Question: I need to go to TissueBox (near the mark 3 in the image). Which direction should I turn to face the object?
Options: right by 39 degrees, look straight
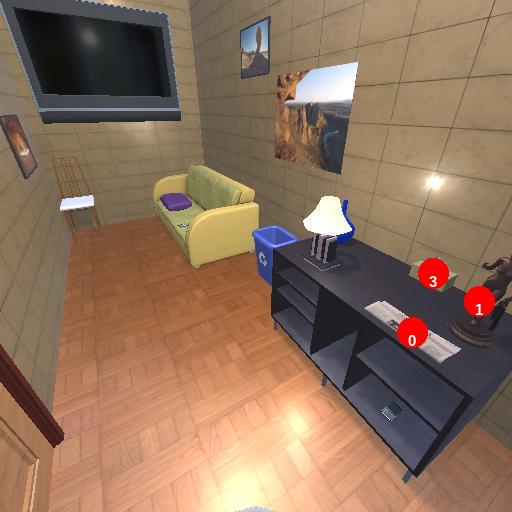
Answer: right by 39 degrees